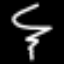
Label: squiggle